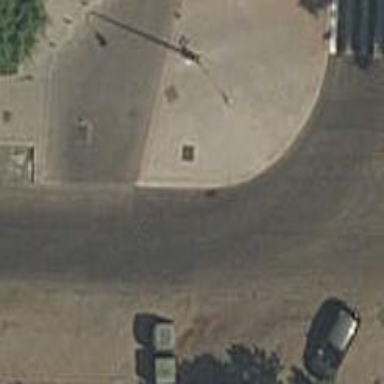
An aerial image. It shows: Kerb barrier.